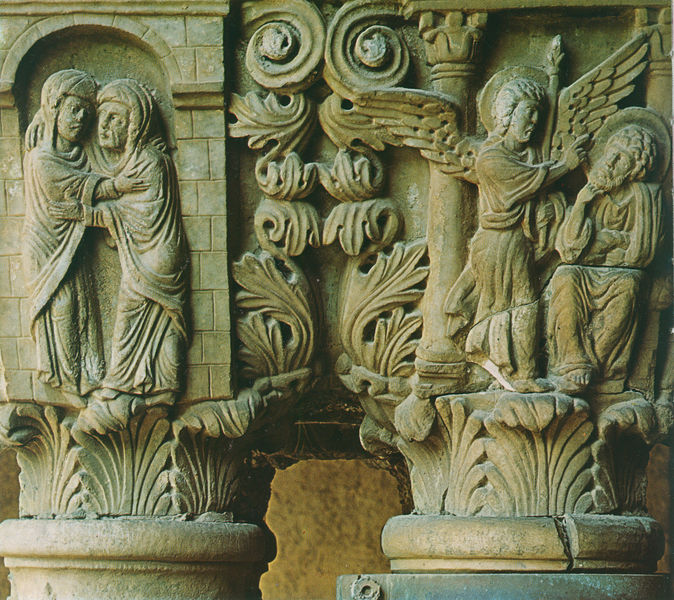
Titel: Kathedrale von Monreale; Dom von Monreale; Kathedralenkloster
Standort: Monreale (EU - I - Sizilien)
Schlagwörter: blätter, flügel, gott, umhang, frauen, sitzen, männer, säulen, bibel, geschichte, sockel, stein, gewänder, gotik, engel, statue, relief, umarmung, bogen, weib, weiber, floral, ornamente, palmwedel, zeigen, umarmen, torbogen, kapitelle, organisch, heiligenschein, christus, mittelalter, elisabeth, heilige, fresko, heilig, maria, reliefs, rundung, trösten, grüßen, arkantus, palmblätter, naturstein, verrat, begrüßen, böses, steinrelief, berüßen